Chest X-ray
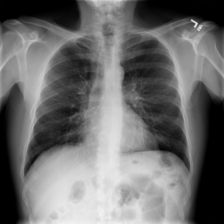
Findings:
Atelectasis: negative
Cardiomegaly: negative
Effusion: negative
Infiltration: negative
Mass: negative
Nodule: negative
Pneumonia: negative
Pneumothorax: negative
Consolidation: negative
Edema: negative
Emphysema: negative
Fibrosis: negative
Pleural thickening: negative
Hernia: negative